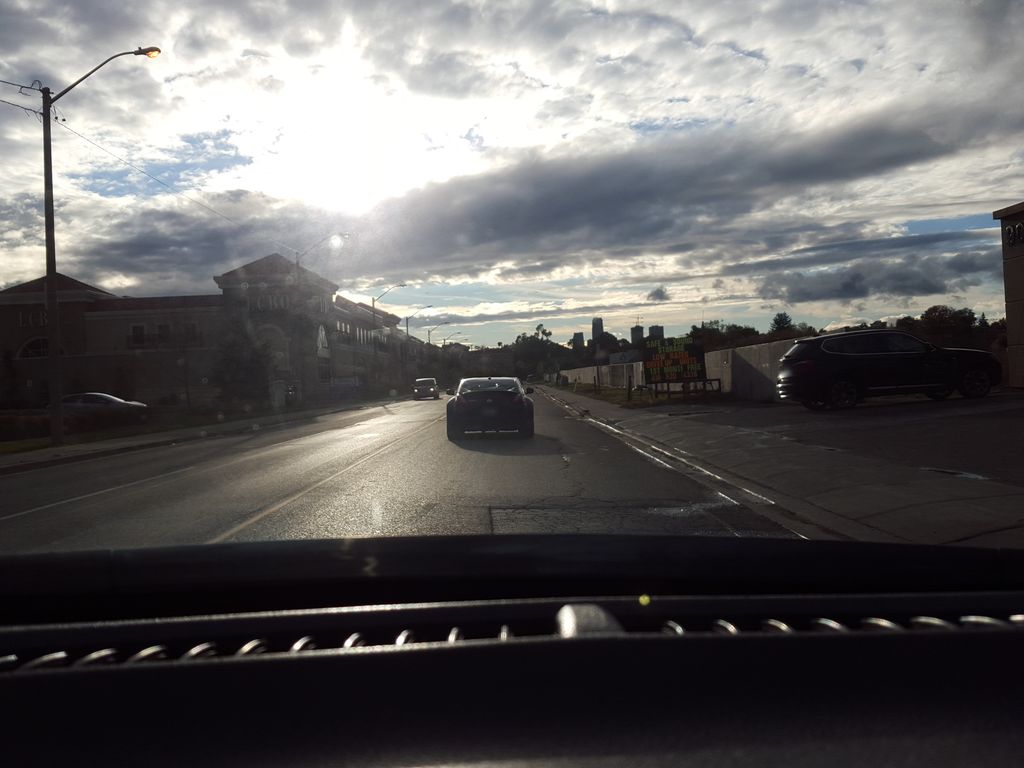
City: toronto